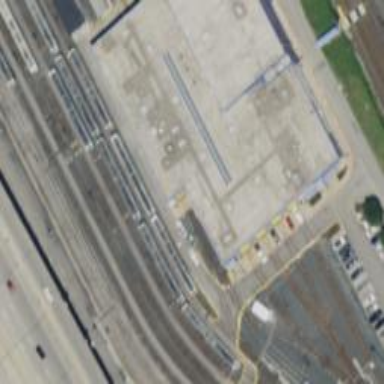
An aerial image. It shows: Railway service station.